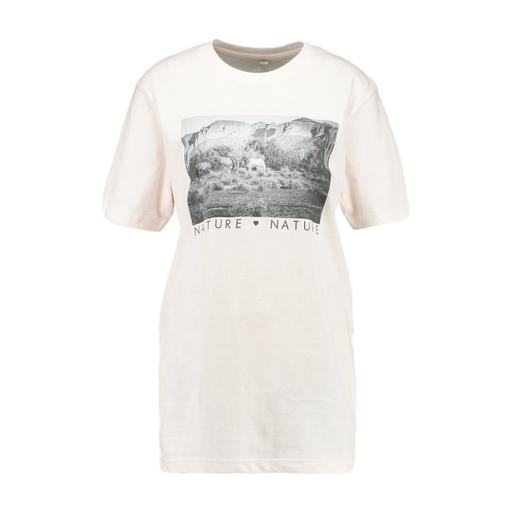
natural women's t-shirt, natural truly print t-shirt, natural t-shirt, white background